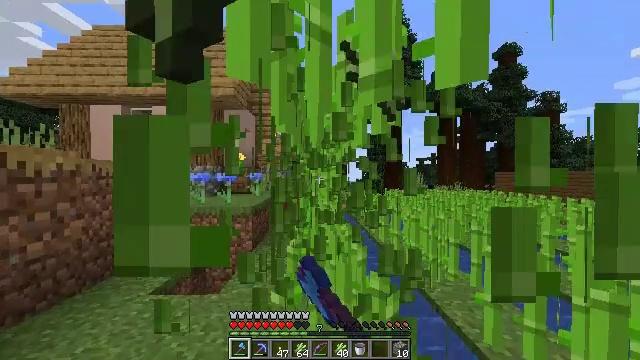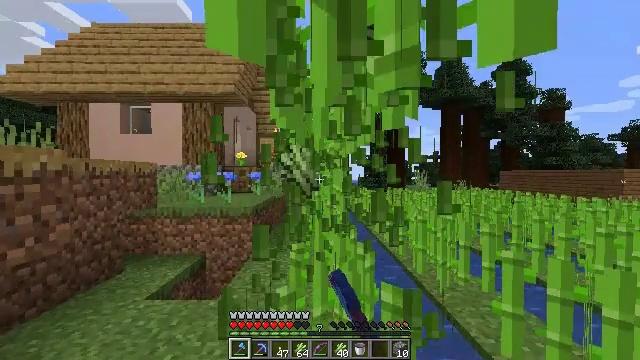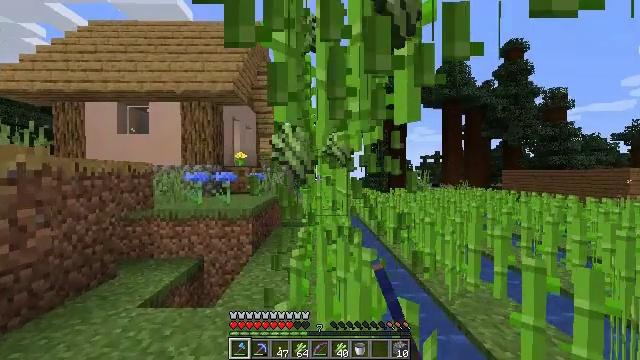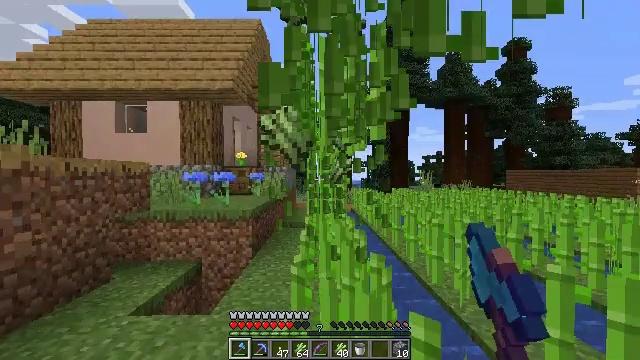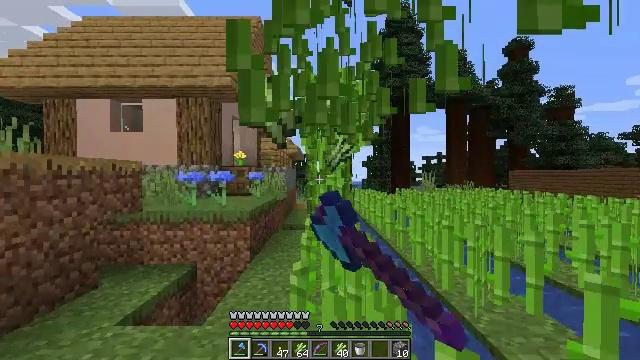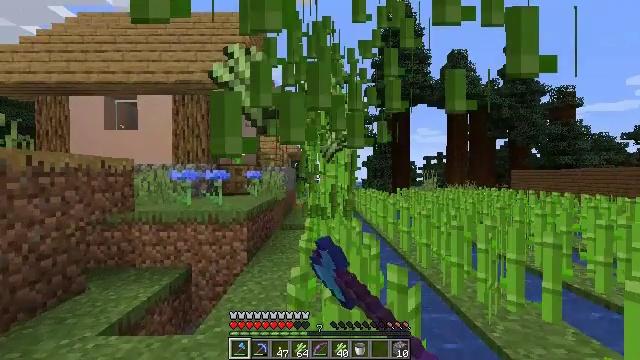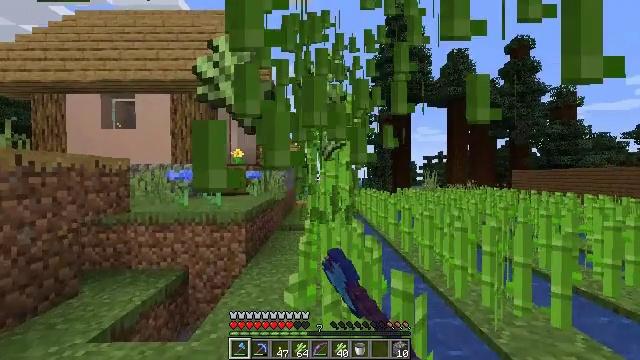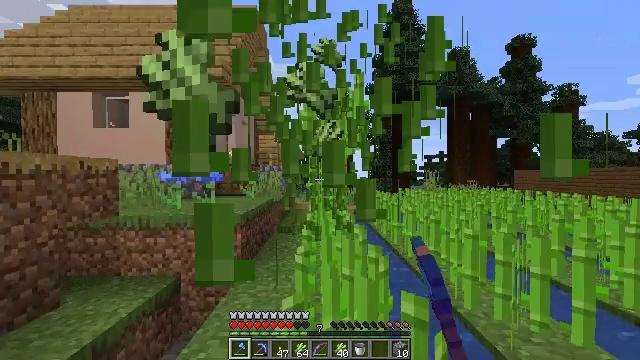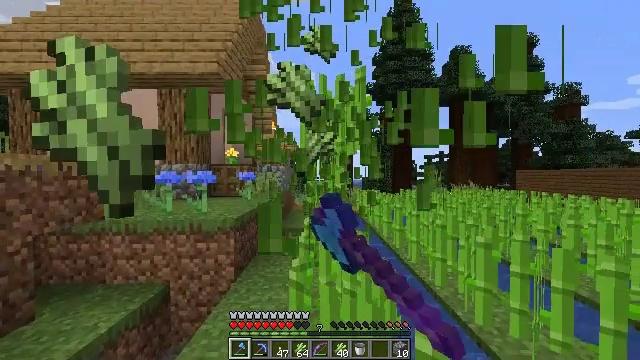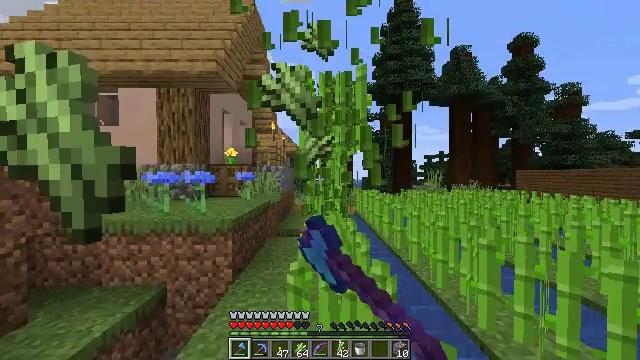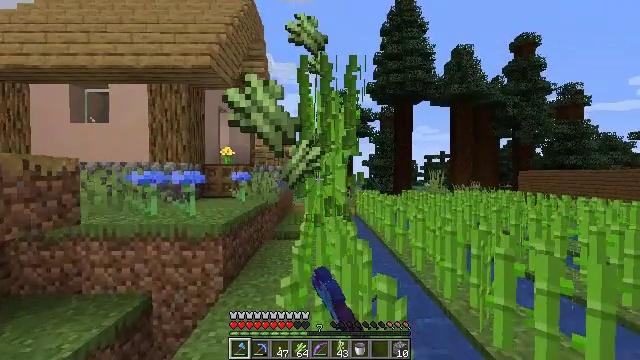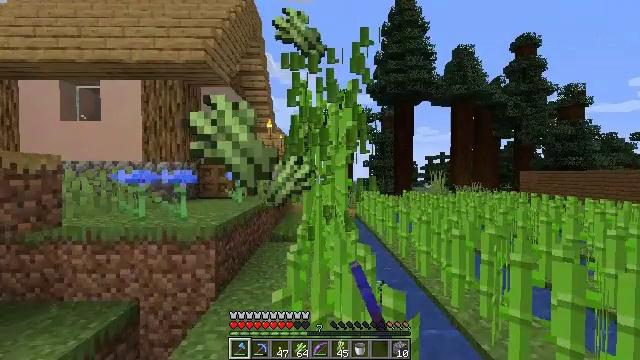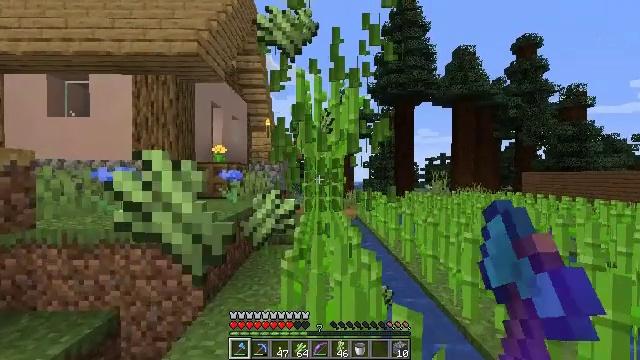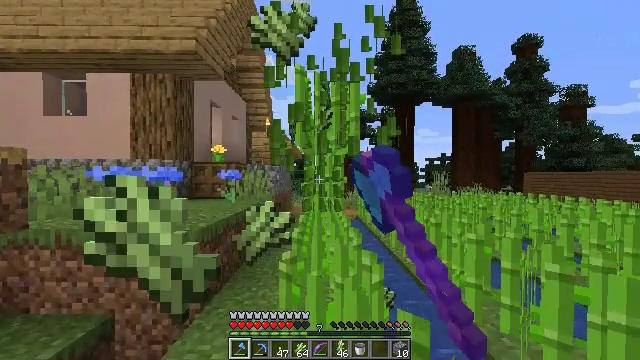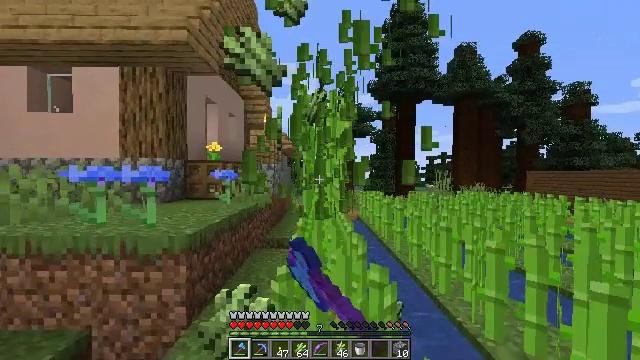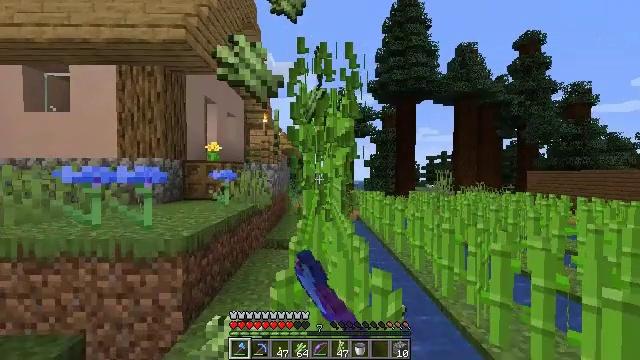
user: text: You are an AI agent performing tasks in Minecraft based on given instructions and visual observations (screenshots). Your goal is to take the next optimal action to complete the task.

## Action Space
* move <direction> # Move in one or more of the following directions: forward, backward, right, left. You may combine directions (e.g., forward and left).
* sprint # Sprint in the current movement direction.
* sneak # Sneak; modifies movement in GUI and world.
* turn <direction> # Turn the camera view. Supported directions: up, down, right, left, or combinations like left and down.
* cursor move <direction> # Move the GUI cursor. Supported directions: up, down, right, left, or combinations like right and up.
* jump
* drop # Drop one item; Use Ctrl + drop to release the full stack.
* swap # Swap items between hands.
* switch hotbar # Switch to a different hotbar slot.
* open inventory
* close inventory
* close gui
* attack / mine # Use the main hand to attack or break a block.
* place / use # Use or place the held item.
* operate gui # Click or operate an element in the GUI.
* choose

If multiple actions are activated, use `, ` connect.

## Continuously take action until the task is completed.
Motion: motion action
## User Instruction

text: Harvest sugar cane from the plant.
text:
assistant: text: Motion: move forward, sprint, attack / mine
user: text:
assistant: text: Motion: move forward, sprint, attack / mine
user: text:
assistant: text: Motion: move forward, sprint, attack / mine
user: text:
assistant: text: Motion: move forward, sprint, attack / mine
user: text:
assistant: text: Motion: move forward, sprint, attack / mine
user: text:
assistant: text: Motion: move forward, sprint, attack / mine
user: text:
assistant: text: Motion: move forward, sprint, attack / mine
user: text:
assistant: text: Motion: move forward, sprint, attack / mine
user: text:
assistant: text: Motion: move forward, sprint, attack / mine
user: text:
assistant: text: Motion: move forward, sprint, attack / mine
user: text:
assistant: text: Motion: move forward, sprint, attack / mine
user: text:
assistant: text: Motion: move forward, sprint, attack / mine
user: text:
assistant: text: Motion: move forward, sprint, attack / mine
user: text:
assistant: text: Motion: move forward, sprint, attack / mine
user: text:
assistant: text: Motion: move forward, sprint, attack / mine
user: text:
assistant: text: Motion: move forward, sprint, attack / mine
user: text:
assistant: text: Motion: move forward, sprint, attack / mine
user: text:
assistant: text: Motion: move forward, sprint, attack / mine
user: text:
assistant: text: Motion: move forward, sprint, attack / mine
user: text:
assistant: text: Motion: move forward, sprint, attack / mine
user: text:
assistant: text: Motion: move forward, sprint, attack / mine
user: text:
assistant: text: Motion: move forward, sprint, attack / mine
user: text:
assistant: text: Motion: move forward, sprint, attack / mine
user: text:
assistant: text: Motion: move forward, sprint, attack / mine
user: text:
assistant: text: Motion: move forward, sprint, attack / mine
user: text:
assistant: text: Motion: move forward, sprint, attack / mine
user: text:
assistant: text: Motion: move forward, sprint, attack / mine
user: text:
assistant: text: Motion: move forward, sprint, attack / mine
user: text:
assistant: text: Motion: move forward, sprint, attack / mine
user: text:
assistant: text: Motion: move forward, sprint, attack / mine